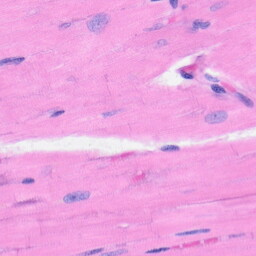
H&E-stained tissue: Heart